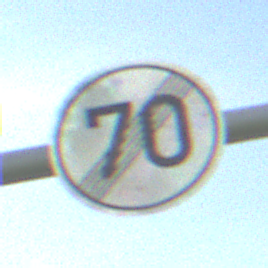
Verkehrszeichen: EndeGeschwindigkeit70
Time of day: MorningAfternoon
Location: Outdoor (Nature)
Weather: PartlyCloudy
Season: NotSpecified
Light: Natural